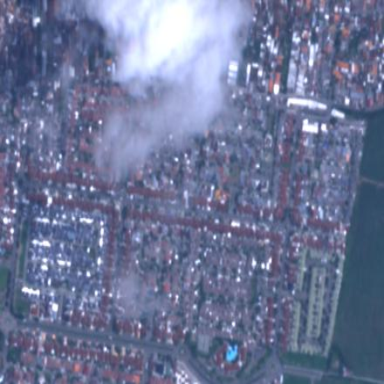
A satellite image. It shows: Residential area.